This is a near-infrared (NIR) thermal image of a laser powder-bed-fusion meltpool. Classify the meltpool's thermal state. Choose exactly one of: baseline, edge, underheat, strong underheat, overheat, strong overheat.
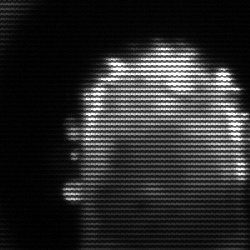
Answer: baseline